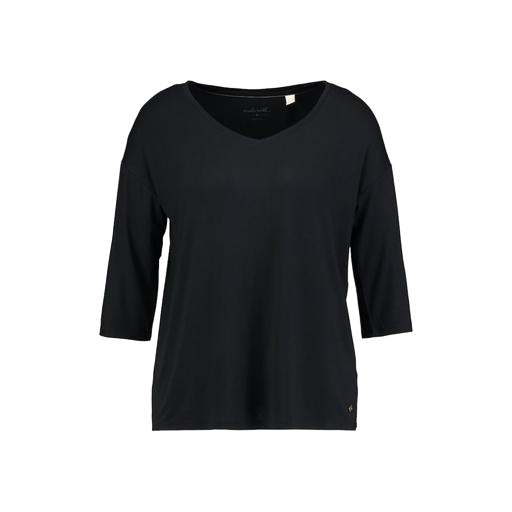
black three-quarter-sleeve top only macy, black v-neck t-shirt only macy, black v-neck top only macy, white background